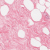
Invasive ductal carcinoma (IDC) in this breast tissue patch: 0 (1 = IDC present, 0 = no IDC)